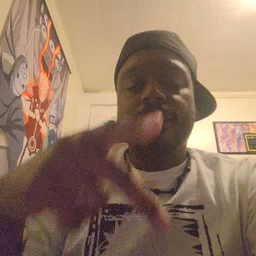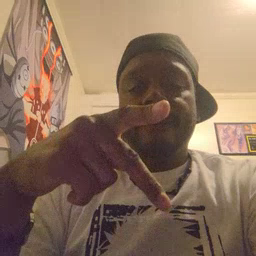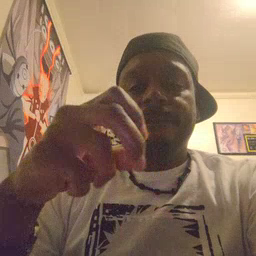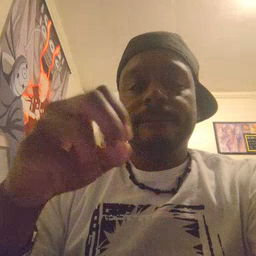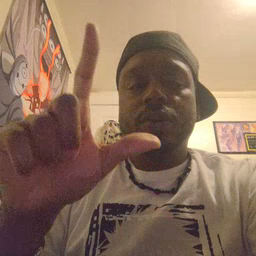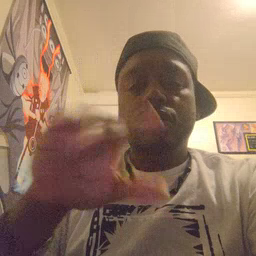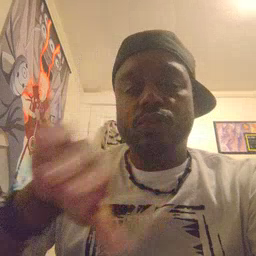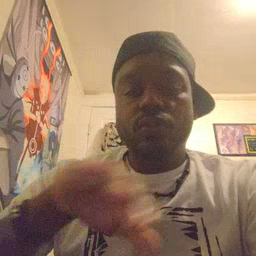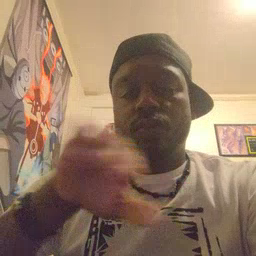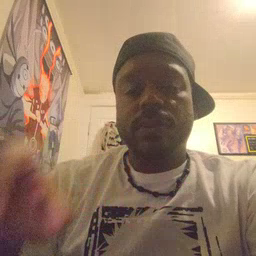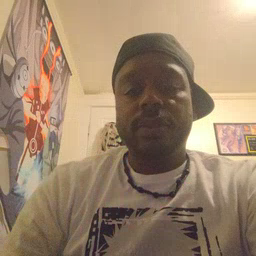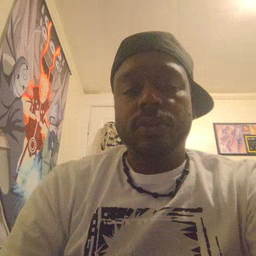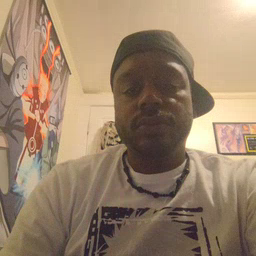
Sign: pool